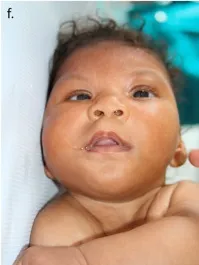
Representation of the patient phenotype. (e) Clenched fists, hand contractures, and camptodactyly.
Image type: medical_photograph (oral_photograph)